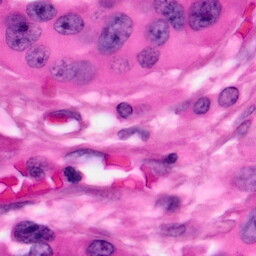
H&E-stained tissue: Pancreatic